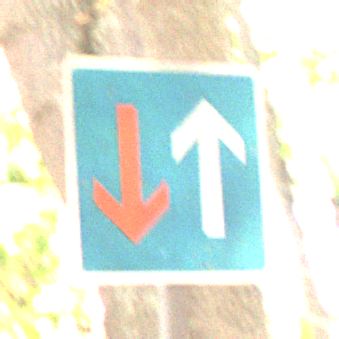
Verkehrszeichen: VorrangVorGegenverkehr
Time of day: MorningAfternoon
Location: Outdoor (Nature)
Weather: Overcast
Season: Autumn
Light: Natural